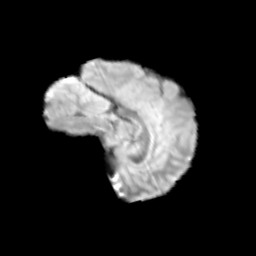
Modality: T2w
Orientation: sagittal
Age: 12
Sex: female
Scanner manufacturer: siemens
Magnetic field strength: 3 T
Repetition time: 3.8 s
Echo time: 0.07 s